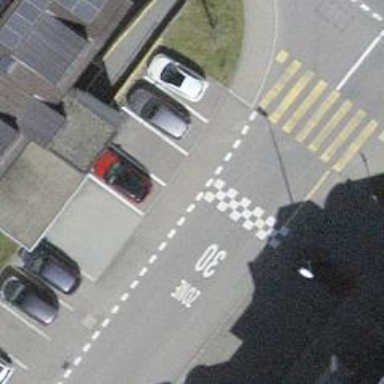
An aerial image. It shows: Parking area with surface.